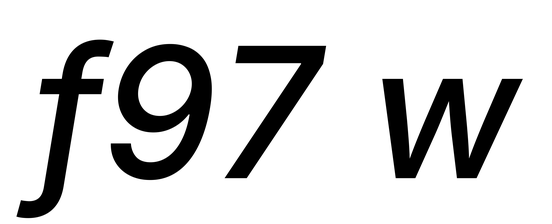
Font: Inter-Italic_Medium_Italic